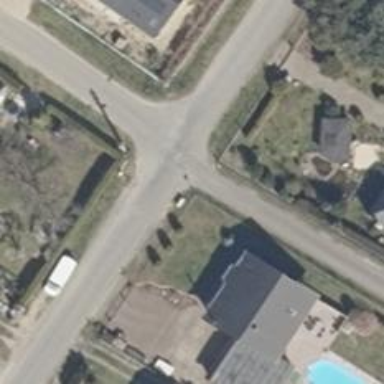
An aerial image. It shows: Asphalt road in residential area.